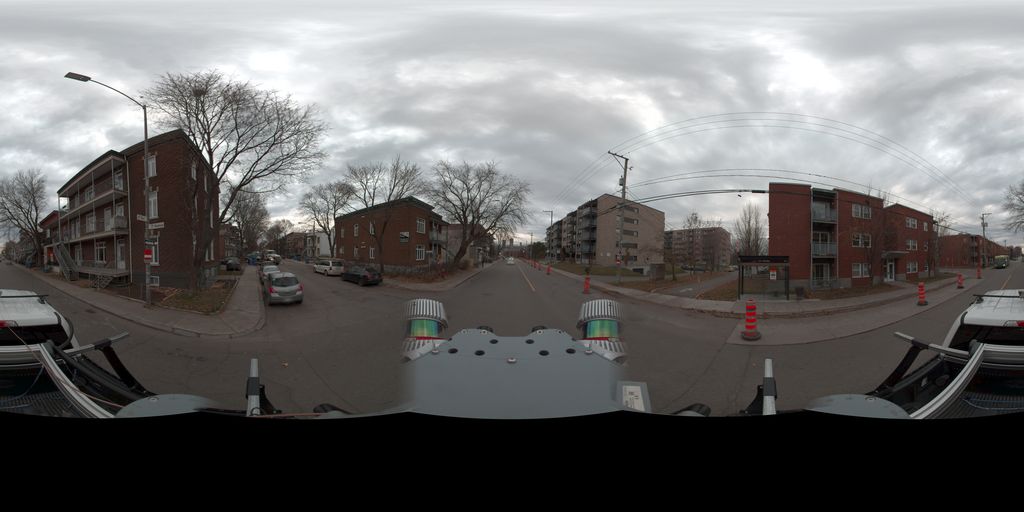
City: quebec_city